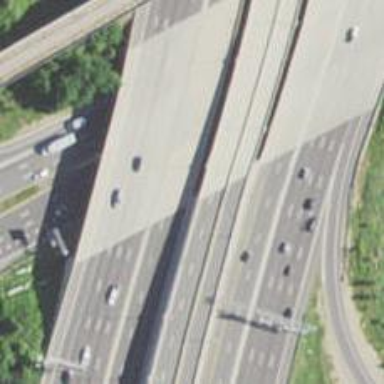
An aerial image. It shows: Bridge with asphalt surface. It is part of motorway link.